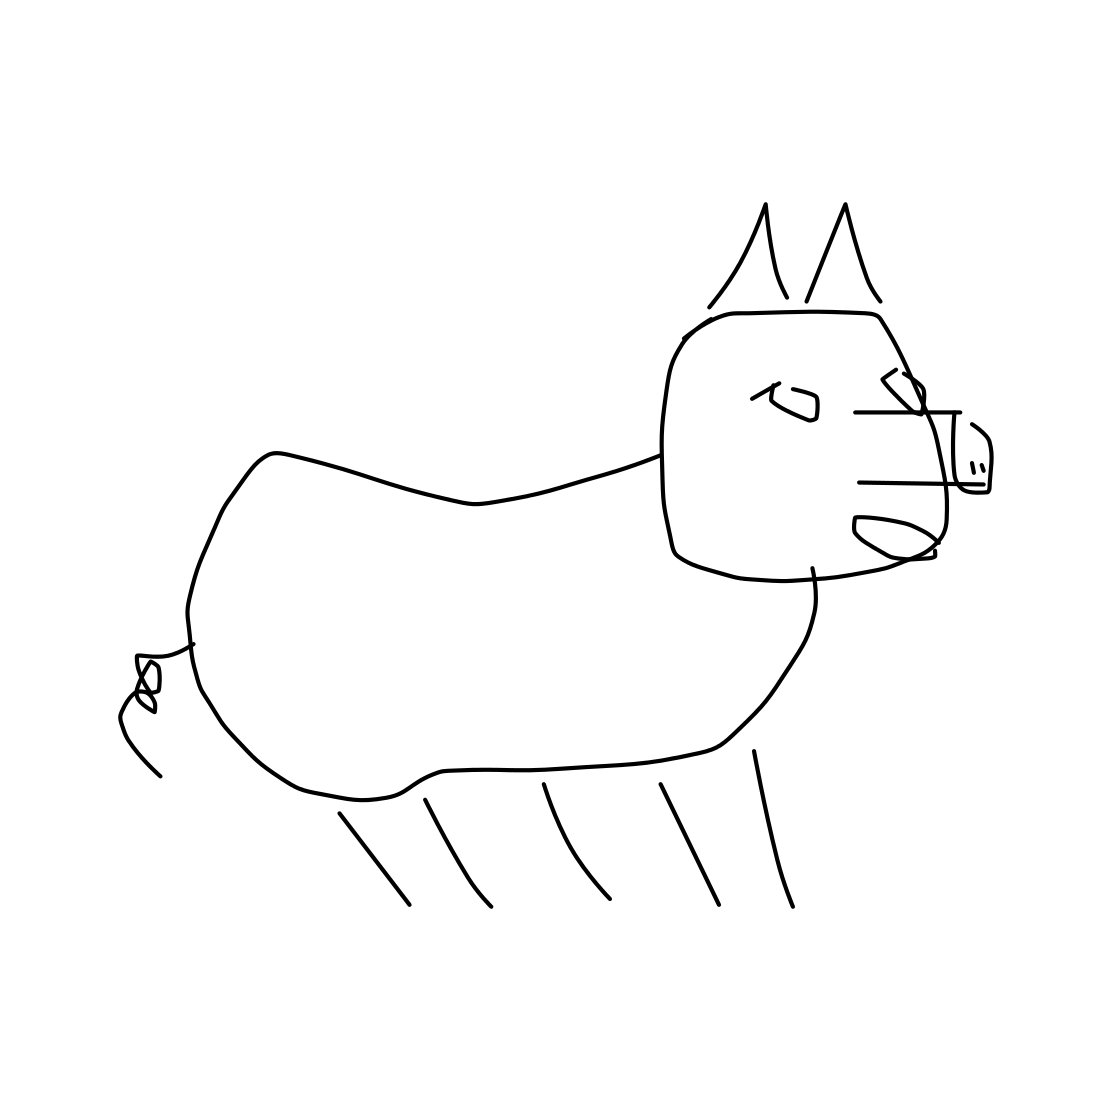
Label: pig